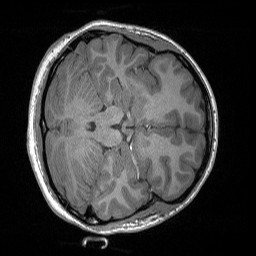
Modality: T1w
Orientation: axial
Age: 27
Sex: female
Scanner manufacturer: siemens
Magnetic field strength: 3 T
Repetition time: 1.56 s
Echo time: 0.00207 s